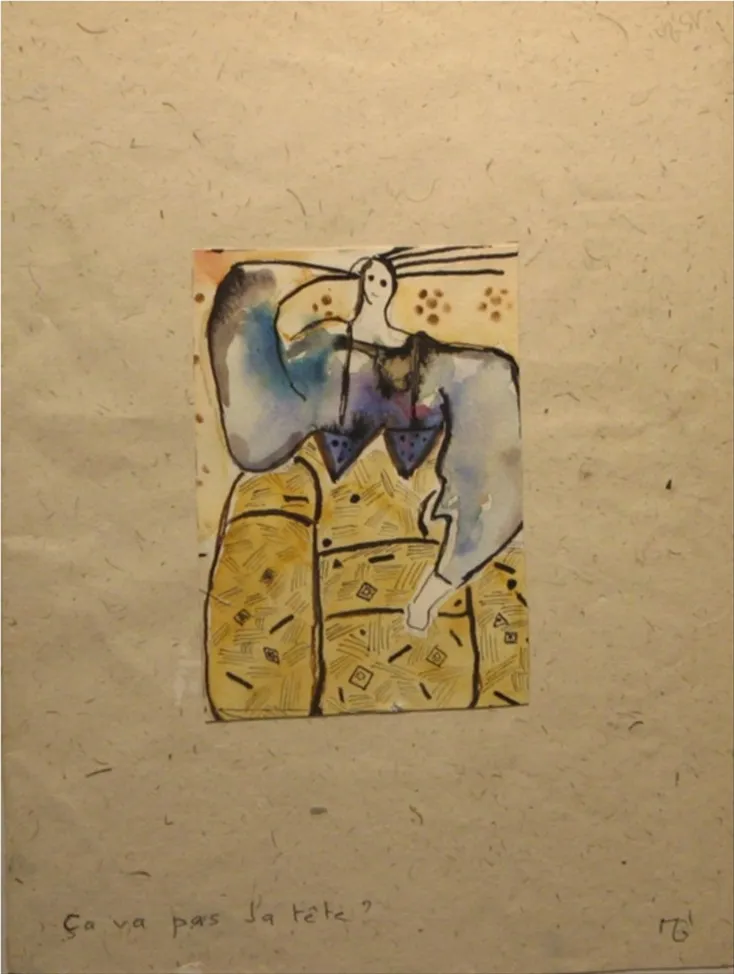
Addictive period. The painting bears the inscription "Am I going nuts?" illustrating maintenance of self-criticism by the patient.
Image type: radiology (ct)